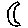
Label: moon